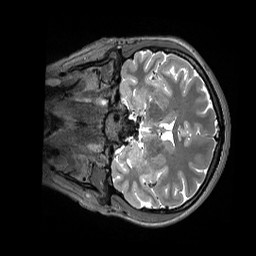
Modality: T2w
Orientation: coronal
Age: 23
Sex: female
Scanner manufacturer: siemens
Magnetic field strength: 3 T
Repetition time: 3.2 s
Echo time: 0.408 s